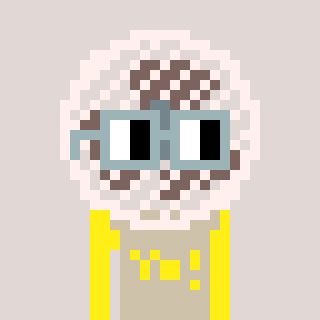
a pixel art character with square dark gray glasses, a fan-shaped head and a bege-colored body on a warm background